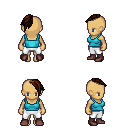
a pixel art fantasy rpg character, female body template, human, tanned skin, teal pirate shirt, white pants, brown long mohawk hairstyle, maroon shoes, four views (front, back, left, right), 2x2 character sprite sheet, small pixel art, hard edges, no anti-aliasing